Field crop: maize
Growth stage: 2
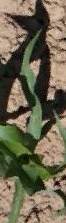
Species: maize